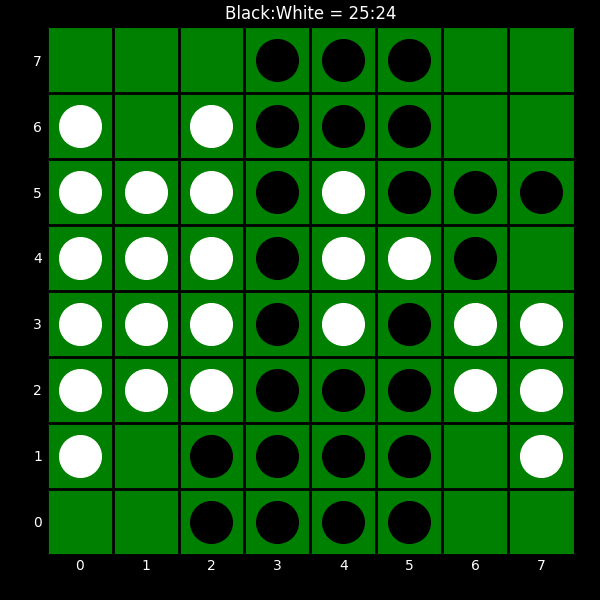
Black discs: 25
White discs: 24